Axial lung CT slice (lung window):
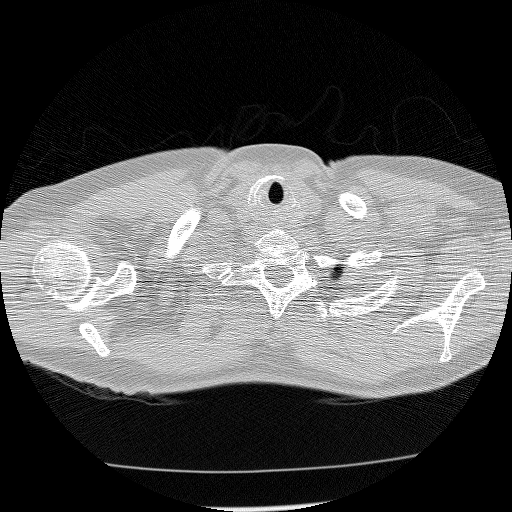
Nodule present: no